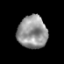
Tissue: prostate
Cell type: T cells
Senescence score: 0.3358
Nuclear area (px): 944
Mean DAPI intensity: 148.805